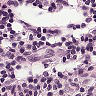
Metastatic tissue present: no